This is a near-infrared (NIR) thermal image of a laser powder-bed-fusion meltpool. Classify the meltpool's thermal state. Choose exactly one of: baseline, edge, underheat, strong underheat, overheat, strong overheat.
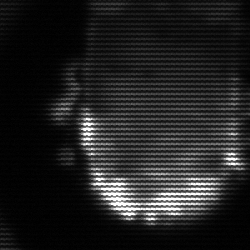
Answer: baseline